Question: For a winform application I have to create an installer project, here is what I have as choice:

What is the difference between Setup Project and Setup Wizard ?
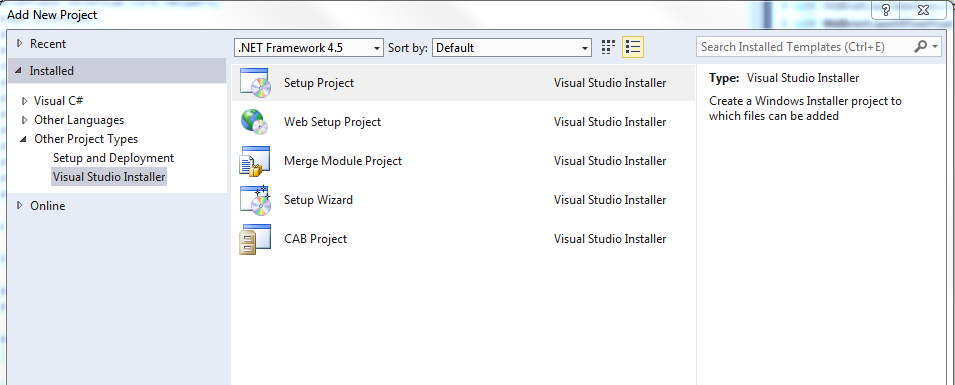
Answer: The Setup Wizard will help automate the creation of one of the project types shown in the dialog.
The Setup Project option creates an installer for a Windows-based application.
See <URL>